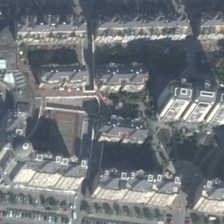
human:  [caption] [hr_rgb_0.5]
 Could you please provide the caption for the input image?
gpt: many buildings and green trees are in a commercial area .

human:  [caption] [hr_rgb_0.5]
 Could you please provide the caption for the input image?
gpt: many buildings and green trees are in a commercial area .

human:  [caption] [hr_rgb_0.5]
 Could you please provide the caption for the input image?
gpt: many buildings and green trees are in a commercial area .

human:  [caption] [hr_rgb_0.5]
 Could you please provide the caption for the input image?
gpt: many buildings and green trees are in a commercial area .

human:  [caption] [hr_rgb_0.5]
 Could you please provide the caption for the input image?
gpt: many buildings and green trees are in a commercial area .